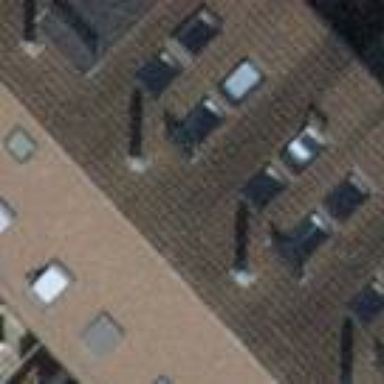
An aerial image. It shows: Terrace building.